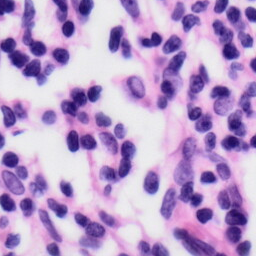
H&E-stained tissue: Skin